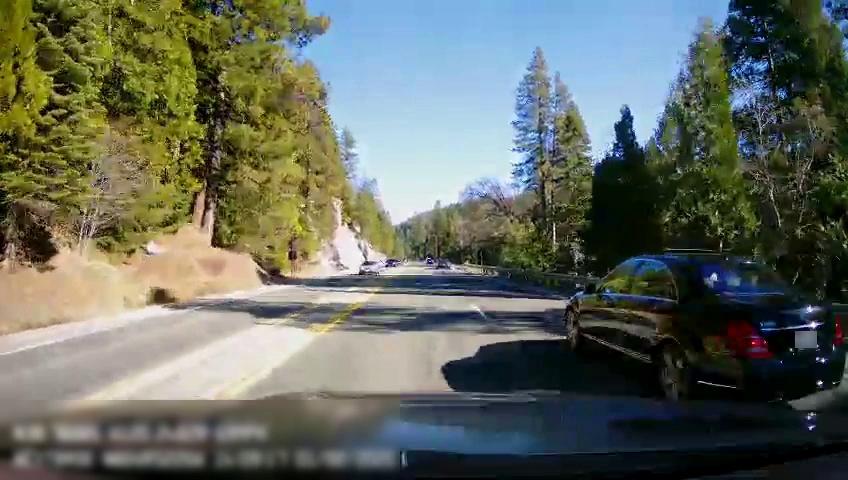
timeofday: Day
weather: Sunny
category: Drivable Space
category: Vehicles | Car
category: Vehicles | Car
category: Vehicles | Car
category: Vehicles | Car
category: Lanes | Opposite Lane
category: Lanes | Current Lane
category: Lanes | Opposite Lane
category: Lanes | Current Lane